【题型】解答题　【知识点】立体几何　【难度】medium
% 确保段落左对齐
(23-24高二上·上海·期末) 将一个边长为2的正六边形$ABCDEF$（图1）沿$CF$对折，形成如图2所示的五面体，其中，底面$ABDE$是正方形.
\vspace{\baselineskip} % 增加行间距

\vspace{\baselineskip} % 增加行间距
\noindent % 确保段落左对齐
(1)求二面角$A-FC-D$的大小.
\vspace{\baselineskip} % 增加行间距
\noindent % 确保段落左对齐
(2)如图3，点$G,H$分别为棱$AB,ED$上的动点．求$\triangle FGH$周长的最大值.
\vspace{\baselineskip} % 增加行间距
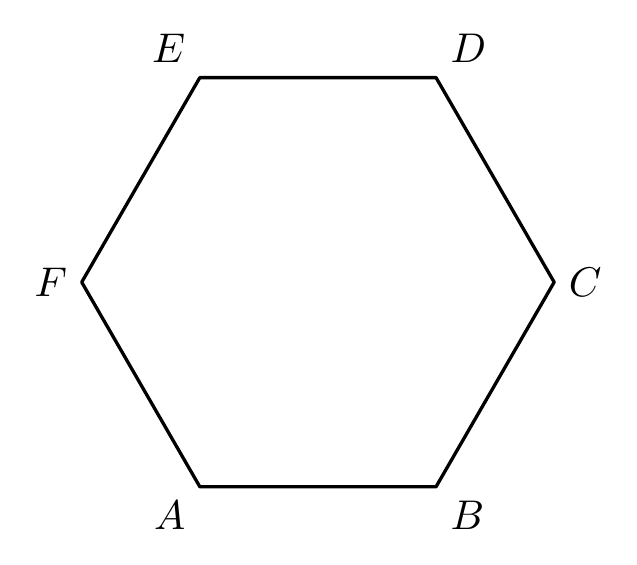
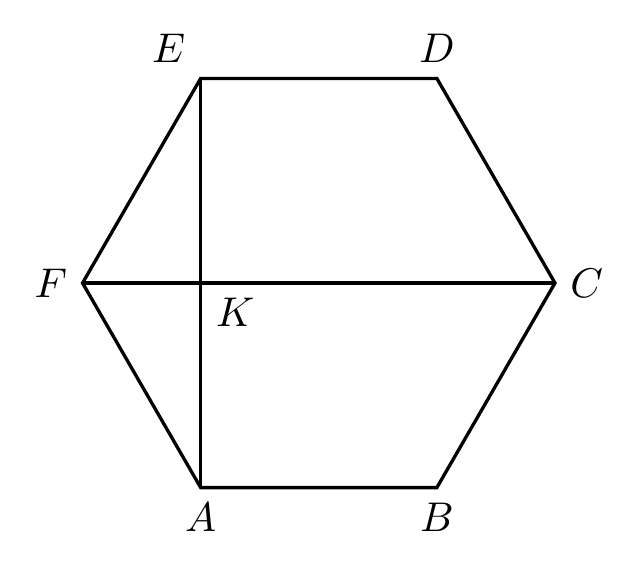
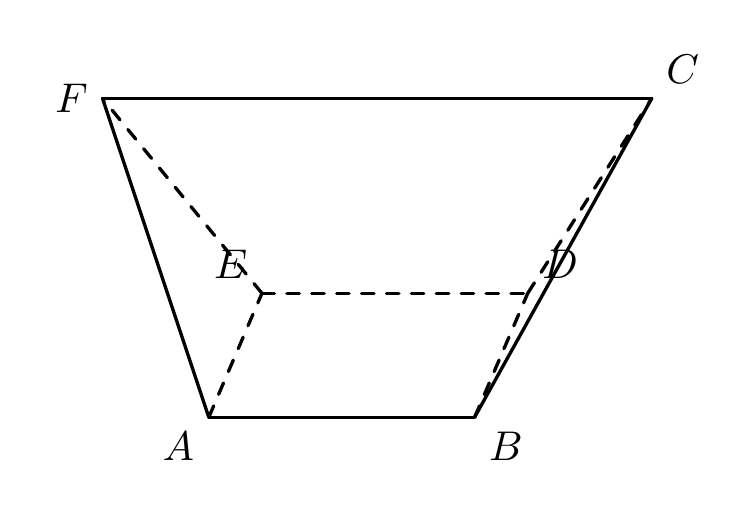
【解答】
\noindent % 确保段落左对齐
【答案】(1)$\arccos\frac{1}{3}$；

\noindent % 确保段落左对齐
(2)$2+4\sqrt{3}$.

\vspace{\baselineskip} % 增加行间距

\noindent % 确保段落左对齐
【知识点】反三角函数、多面体的性质探究、求二面角

\vspace{\baselineskip} % 增加行间距

\noindent % 确保段落左对齐
【分析】（1）正六边形$ABCDEF$中连接$CF,AE$交于$K$，进而得到$\angle AKE$为二面角$A-FC-D$的平面角，根据已知及余弦定理求其大小即可.

\vspace{\baselineskip} % 增加行间距

\noindent % 确保段落左对齐
（2）将面$ABCF$、面$ABDE$、面$CDEF$展开得到平面展开图，讨论$GH,BD$是否平行，结合图形对所有可能的移动路径进行分析知$G,H$分别与$B,D$重合时三角形周长最大；

\vspace{\baselineskip} % 增加行间距

\noindent % 确保段落左对齐
【详解】（1）正六边形$ABCDEF$中连接$CF,AE$交于$K$，则$CF \perp AE$，

\noindent % 确保段落左对齐
所以沿$CF$对折后，有$CF \perp EK, CF \perp AK$，故$\angle AKE$为二面角$A-FC-D$的平面角，

\noindent % 确保段落左对齐
又底面$ABDE$是正方形，正六边形$ABCDEF$边长为2，则$EK = AK = \sqrt{3}, AE = 2$，

\noindent % 确保段落左对齐
所以$\cos \angle AKE = \frac{EK^2 + AK^2 - AE^2}{2EK \cdot AK} = \frac{1}{3}$，故锐二面角$A-FC-D$大小为$\arccos\frac{1}{3}$.

\vspace{\baselineskip} % 增加行间距

\vspace{\baselineskip} % 增加行间距

\noindent % 确保段落左对齐
（2）将面$ABCF$、面$ABDE$、面$CDEF$展开，得到如下展开图，

\noindent % 确保段落左对齐
若$GH // BD$，则$G,H$分别与$B,D$重合，此时$\triangle FGH$周长$FB + BD + DF = 2\sqrt{3} + 2 + 2\sqrt{3} = 2 + 4\sqrt{3}$；

\vspace{\baselineskip} % 增加行间距

\noindent % 确保段落左对齐
若$GH, BD$不平行，如图示，

\vspace{\baselineskip} % 增加行间距

\noindent % 确保段落左对齐
路径$l_1: F_1 \to G_1 \to H_1 \to F_2$，过$B$作$BH_2 // G_1H_1$，连接$F_2H_2$并延长交$BD$于点$P$，

\vspace{\baselineskip} % 增加行间距

\noindent % 确保段落左对齐
得到路径$l_2: F_1 \to B \to H_2 \to F_2$，路径$l_3: F_1 \to B \to P \to H_2 \to F_2$，路径$l_4: F_1 \to B \to D \to F_2$，

\vspace{\baselineskip} % 增加行间距

\noindent % 确保段落左对齐
设路径$i$的长度为$l_i$且$i=1,2,3,4$，结合图形、三角形三边关系判断知$l_1 < l_2 < l_3 < l_4$，

\vspace{\baselineskip} % 增加行间距

\noindent % 确保段落左对齐
所以$G,H$分别与$B,D$重合，$\triangle FGH$周长最大为$2 + 4\sqrt{3}$，

\vspace{\baselineskip} % 增加行间距

\noindent % 确保段落左对齐
综上所述：周长的最大值为$2 + 4\sqrt{3}$.

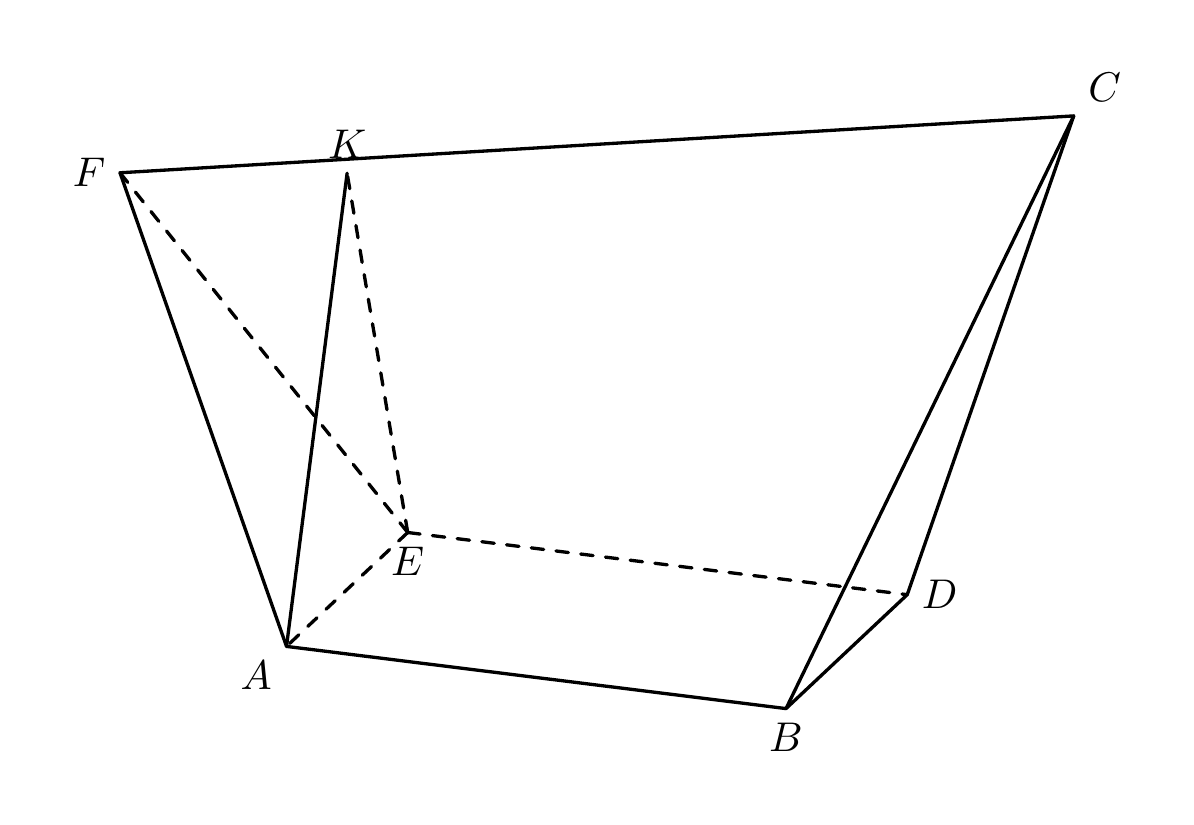
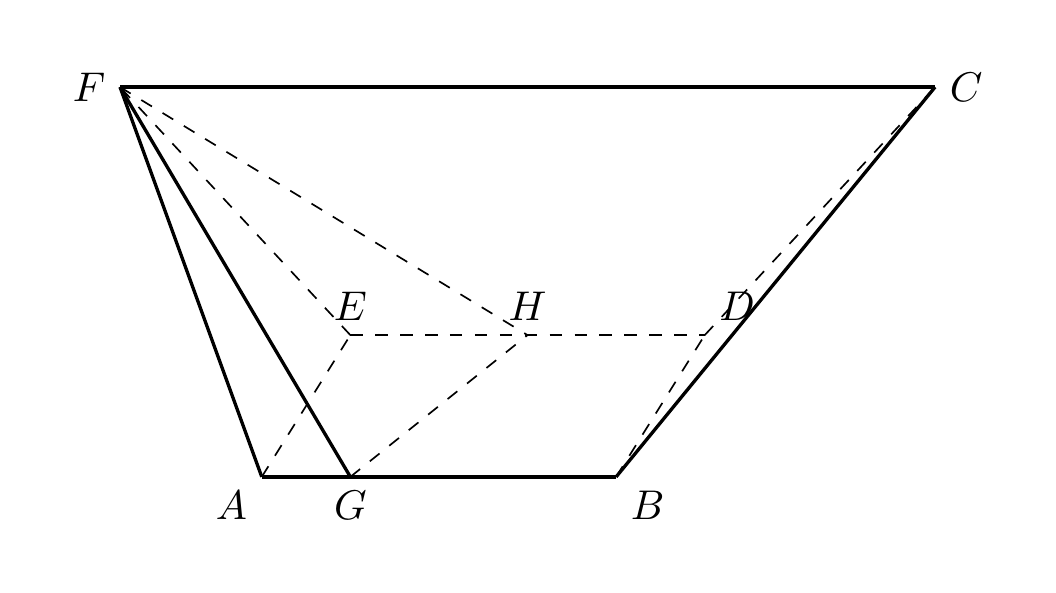
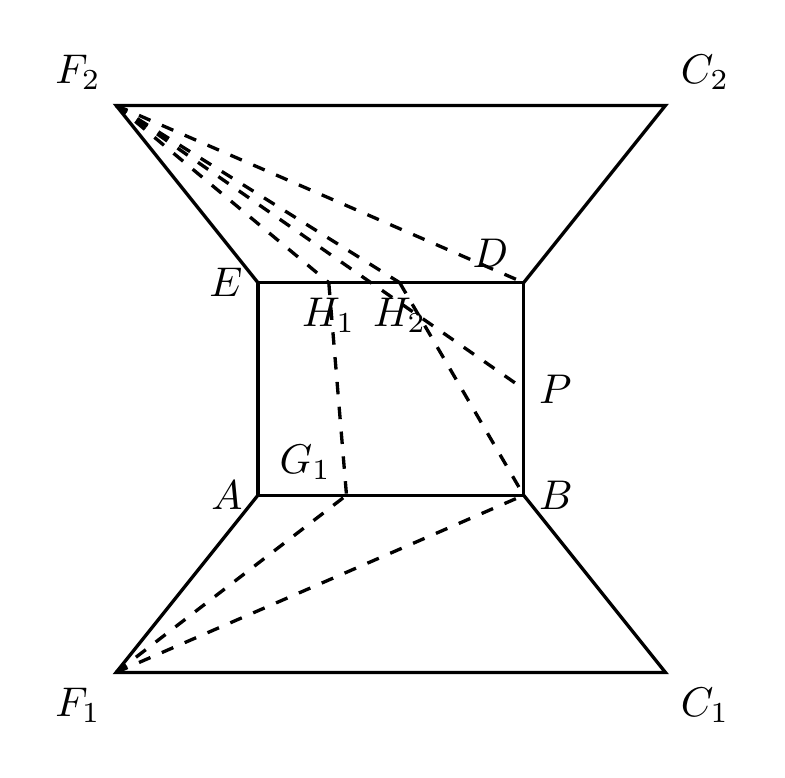